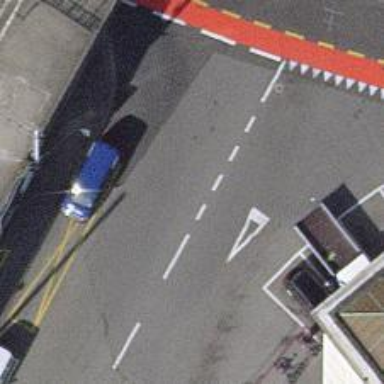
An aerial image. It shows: Unmarked road crossing.